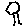
Label: tree